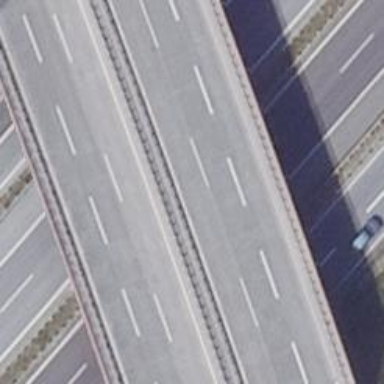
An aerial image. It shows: Central reservation area on the road.